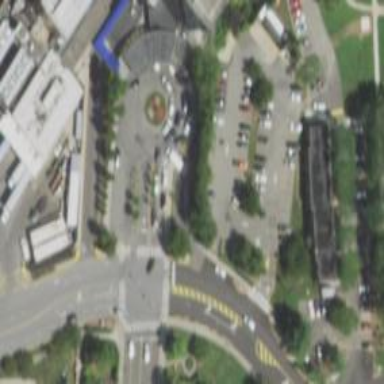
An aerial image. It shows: Service road that intersects roundabout.